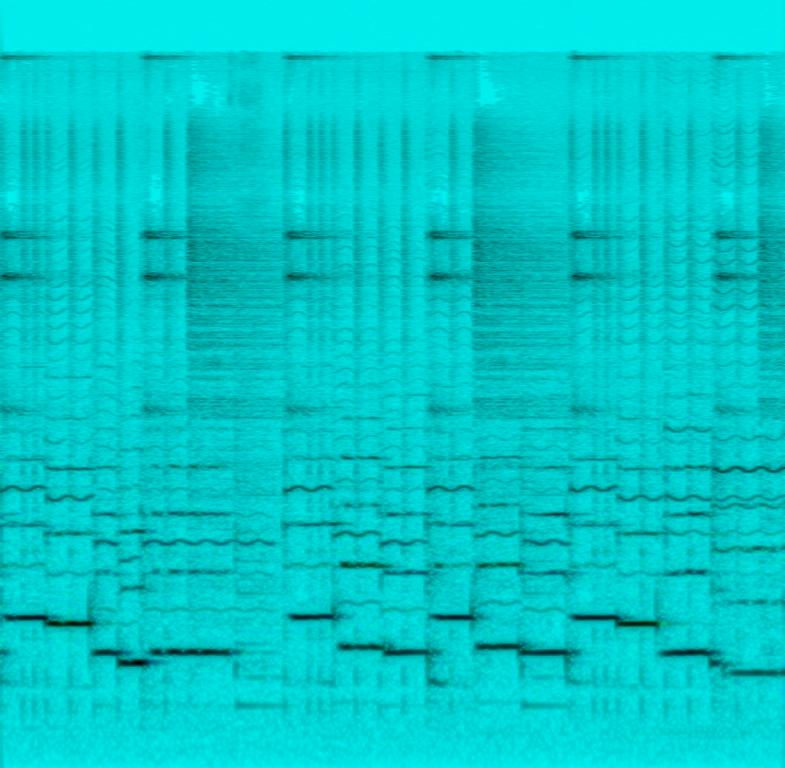
The low quality recording features a breathy flute melody playing over playback that consists of snare roll and shimmering bells. The recording is noisy and in mono.